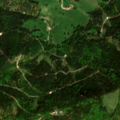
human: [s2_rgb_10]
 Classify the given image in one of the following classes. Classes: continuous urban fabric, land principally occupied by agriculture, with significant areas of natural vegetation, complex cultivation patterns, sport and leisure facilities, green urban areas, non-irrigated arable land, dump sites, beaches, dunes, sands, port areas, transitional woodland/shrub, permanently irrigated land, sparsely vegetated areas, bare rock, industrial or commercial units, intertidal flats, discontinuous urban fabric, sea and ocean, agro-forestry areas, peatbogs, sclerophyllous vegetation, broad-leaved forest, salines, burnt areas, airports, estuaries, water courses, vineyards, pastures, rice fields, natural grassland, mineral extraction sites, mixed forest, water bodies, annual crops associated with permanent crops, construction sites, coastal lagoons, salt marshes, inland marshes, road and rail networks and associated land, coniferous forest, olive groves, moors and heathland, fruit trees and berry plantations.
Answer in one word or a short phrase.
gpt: pastures, coniferous forest, mixed forest